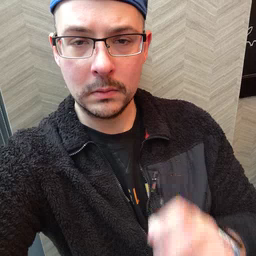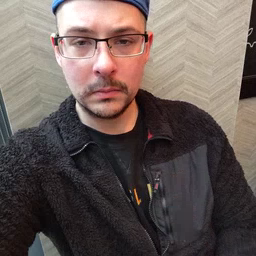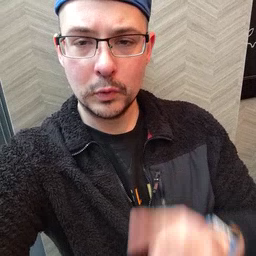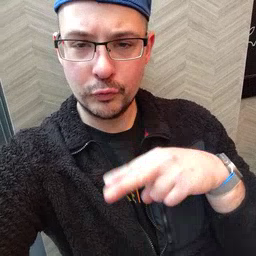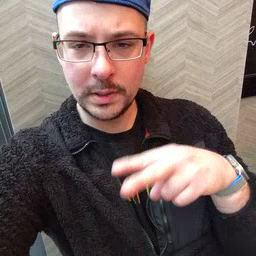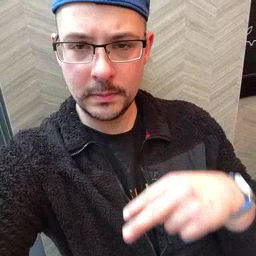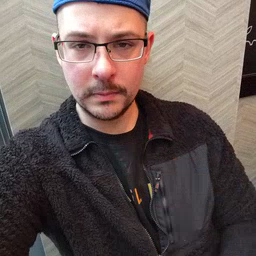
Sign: read